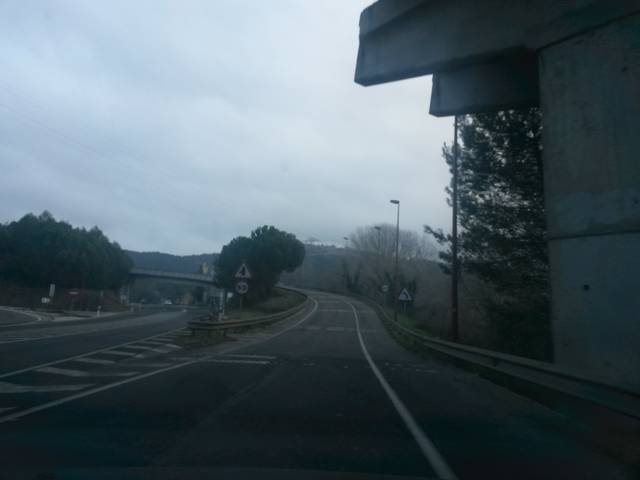
Region: Spain
Coordinates: 42.029, 2.835